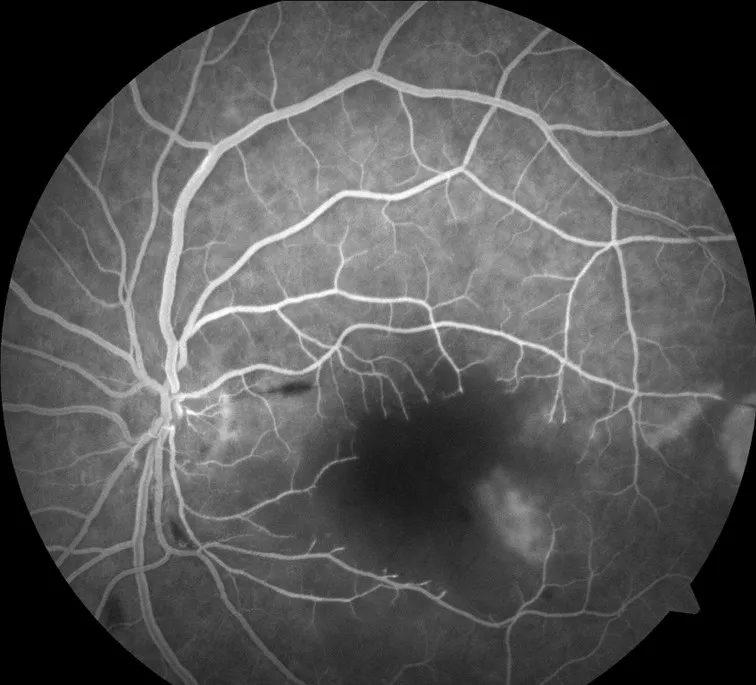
fluorescein angiography showing absence of flow in the peri-macular arterioles and enlargement of the central avascular zone related to ischemic edema in the left eye.
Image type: ophthalmic_imaging (ophthalmic_angiography)